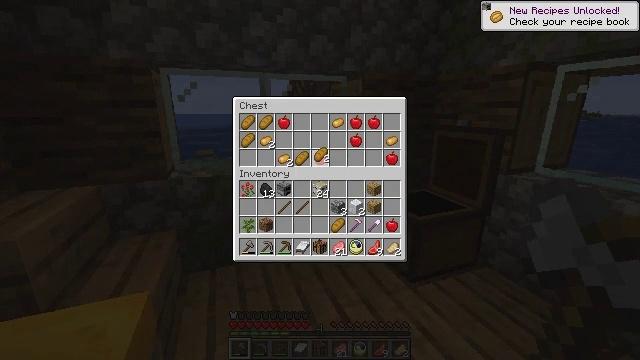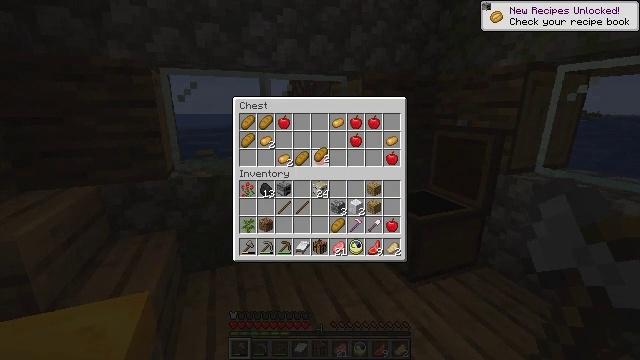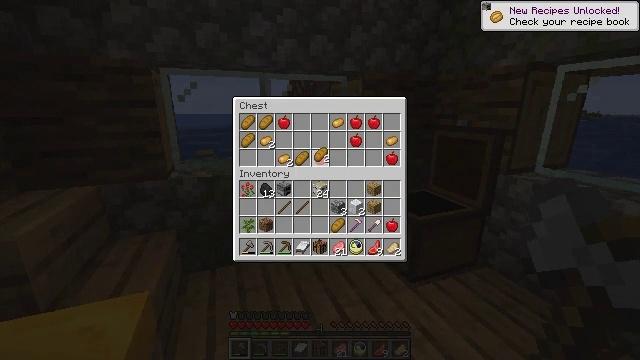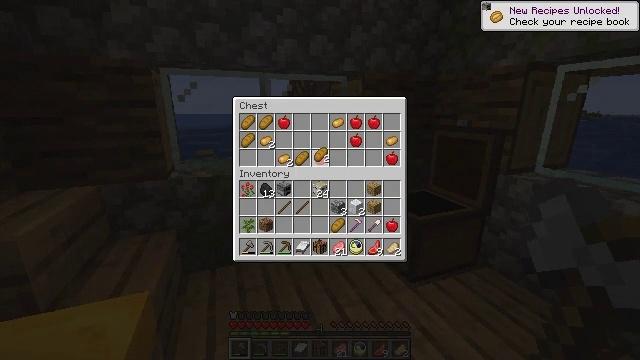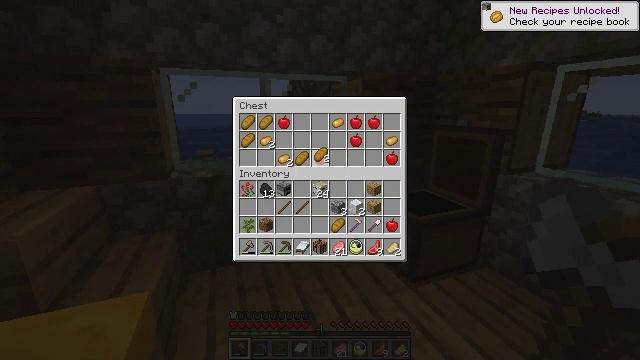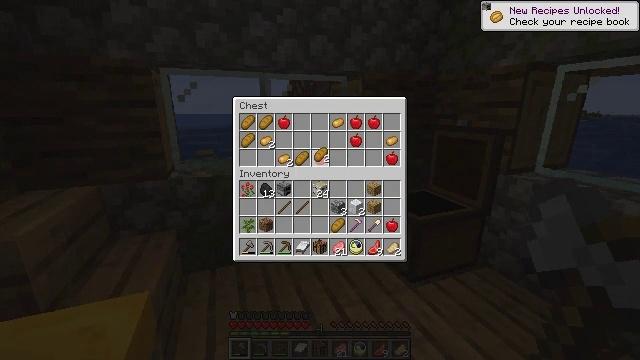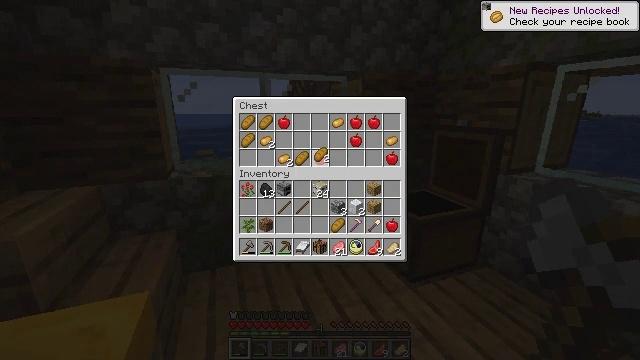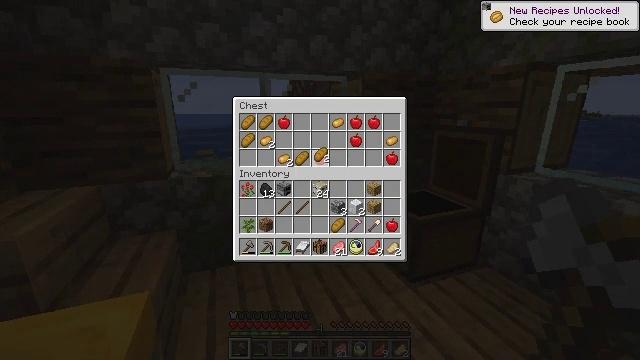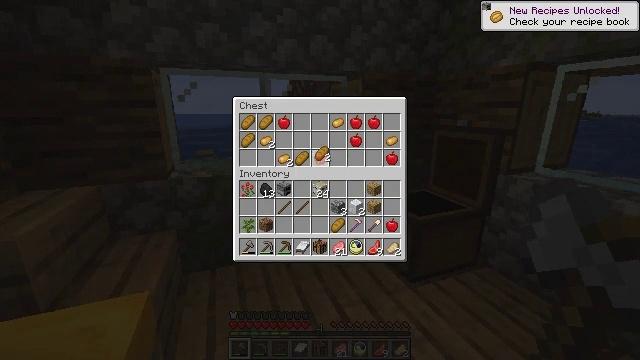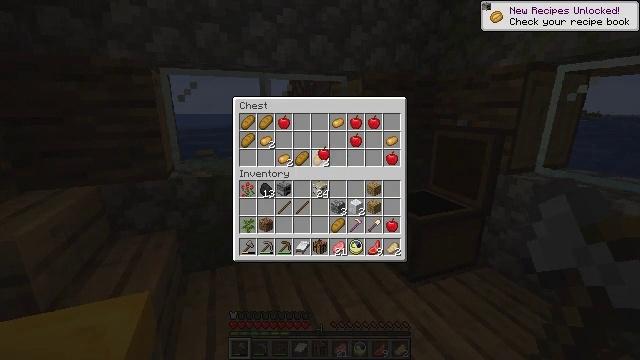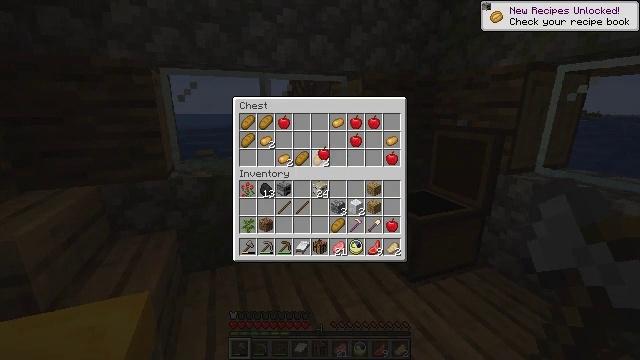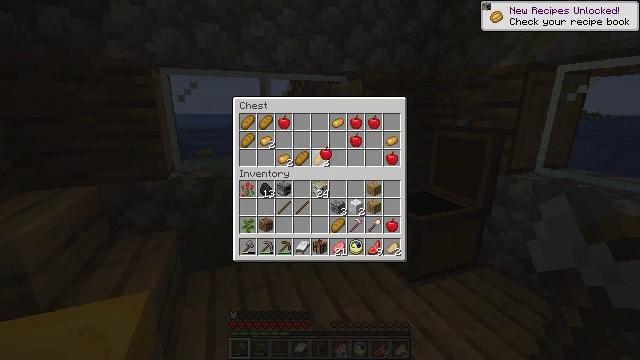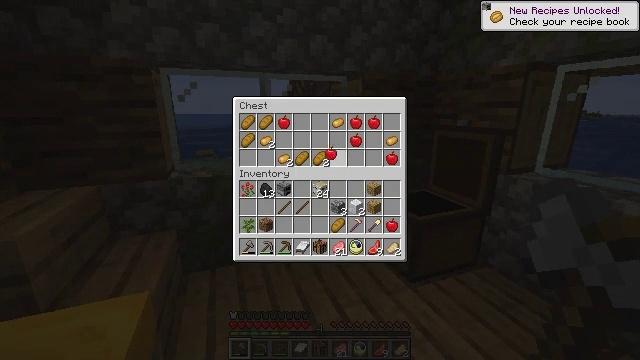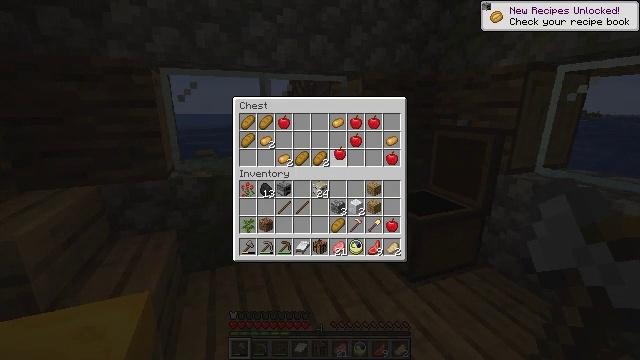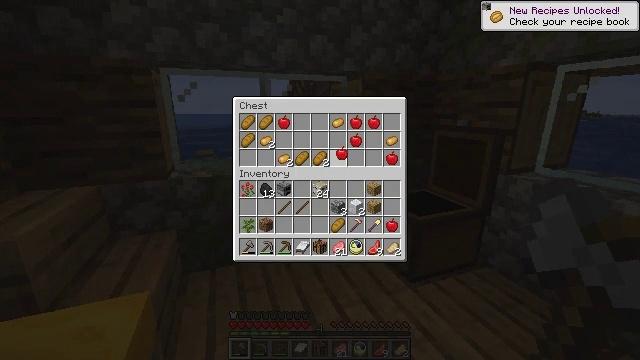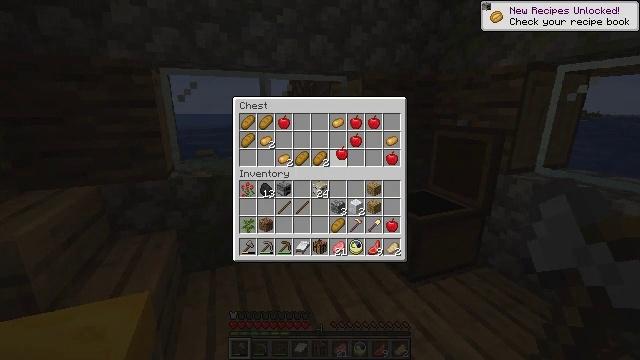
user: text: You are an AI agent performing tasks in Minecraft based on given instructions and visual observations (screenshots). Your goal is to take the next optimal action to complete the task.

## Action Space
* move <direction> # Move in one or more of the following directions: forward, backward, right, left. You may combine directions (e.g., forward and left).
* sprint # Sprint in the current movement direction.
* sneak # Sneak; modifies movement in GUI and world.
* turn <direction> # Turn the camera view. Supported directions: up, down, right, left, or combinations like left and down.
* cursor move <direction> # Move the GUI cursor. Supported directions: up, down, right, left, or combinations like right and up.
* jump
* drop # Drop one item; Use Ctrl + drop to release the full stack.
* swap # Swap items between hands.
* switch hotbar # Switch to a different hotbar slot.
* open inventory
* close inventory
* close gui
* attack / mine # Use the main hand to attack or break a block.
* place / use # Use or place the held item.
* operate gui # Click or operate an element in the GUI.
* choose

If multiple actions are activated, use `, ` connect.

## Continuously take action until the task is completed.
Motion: motion action
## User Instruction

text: Break the bookshelf for books.
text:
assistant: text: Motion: operate gui
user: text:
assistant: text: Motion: no_op
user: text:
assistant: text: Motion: operate gui
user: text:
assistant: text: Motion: operate gui
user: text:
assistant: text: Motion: operate gui
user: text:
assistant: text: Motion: operate gui
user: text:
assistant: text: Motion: operate gui
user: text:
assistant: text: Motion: operate gui
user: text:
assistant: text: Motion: no_op
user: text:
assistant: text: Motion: no_op
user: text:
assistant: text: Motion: no_op
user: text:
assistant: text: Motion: no_op
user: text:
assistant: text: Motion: cursor move right
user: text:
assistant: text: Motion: no_op
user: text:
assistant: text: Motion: operate gui
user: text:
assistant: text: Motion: operate gui
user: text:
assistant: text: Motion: operate gui
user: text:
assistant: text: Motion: operate gui
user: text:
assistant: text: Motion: operate gui
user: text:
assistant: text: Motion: operate gui
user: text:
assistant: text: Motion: no_op
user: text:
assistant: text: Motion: operate gui
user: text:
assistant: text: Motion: operate gui
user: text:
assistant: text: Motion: operate gui
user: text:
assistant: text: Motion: operate gui
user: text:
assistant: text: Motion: operate gui
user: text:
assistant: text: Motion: no_op
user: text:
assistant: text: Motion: no_op
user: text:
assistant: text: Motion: operate gui
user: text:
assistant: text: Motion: operate gui